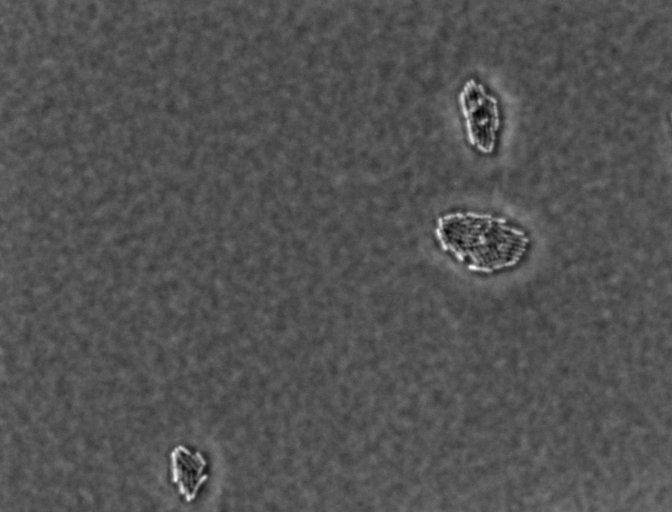
Escherichia coli 1612